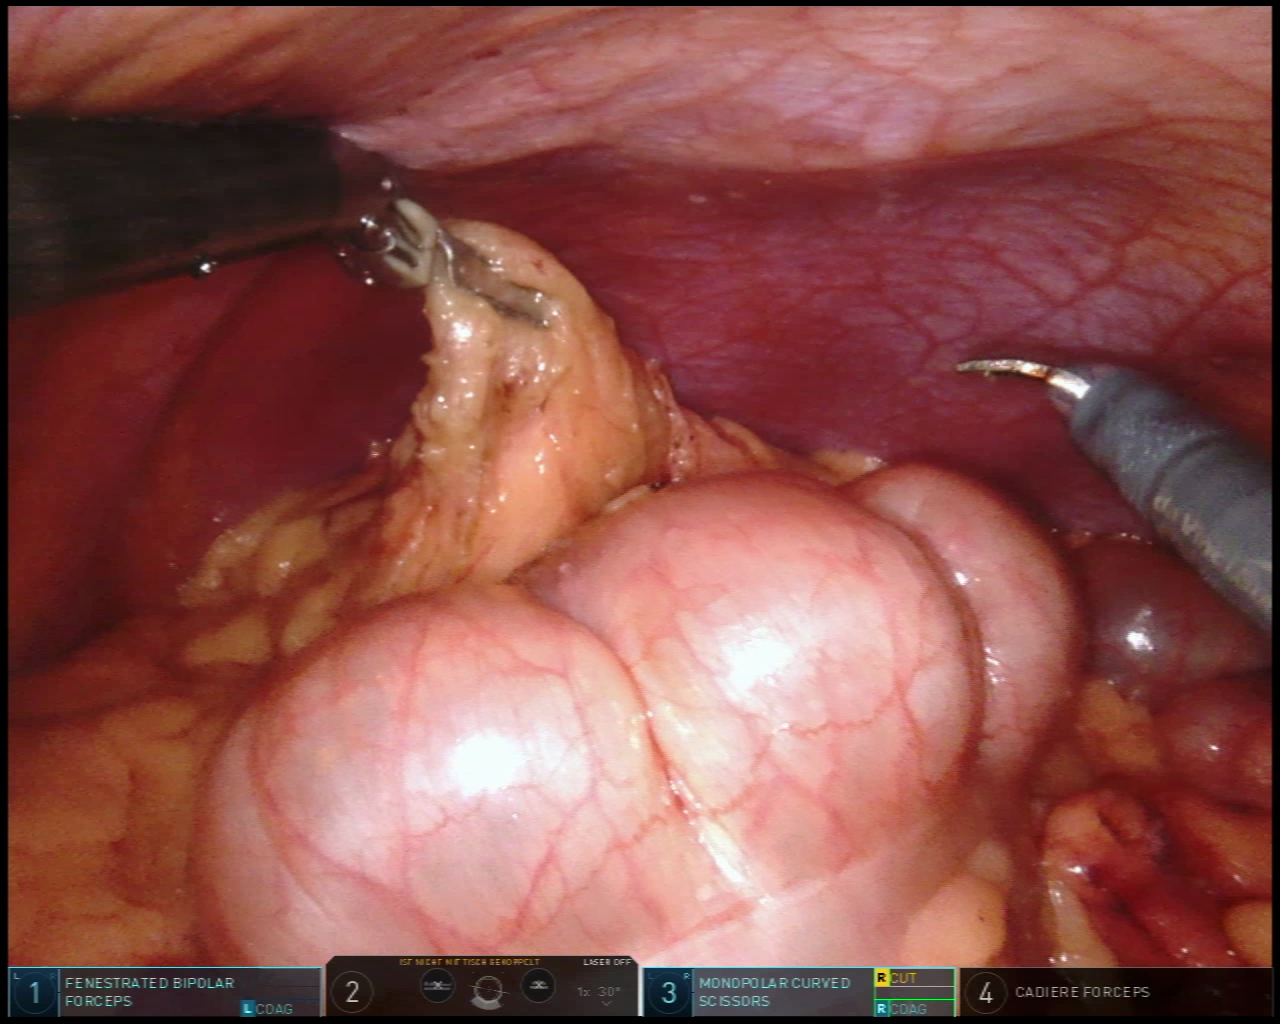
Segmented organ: colon
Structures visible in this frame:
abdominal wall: yes
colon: yes
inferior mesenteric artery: no
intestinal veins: no
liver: no
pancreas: no
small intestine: no
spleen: no
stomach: no
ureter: no
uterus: no
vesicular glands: no